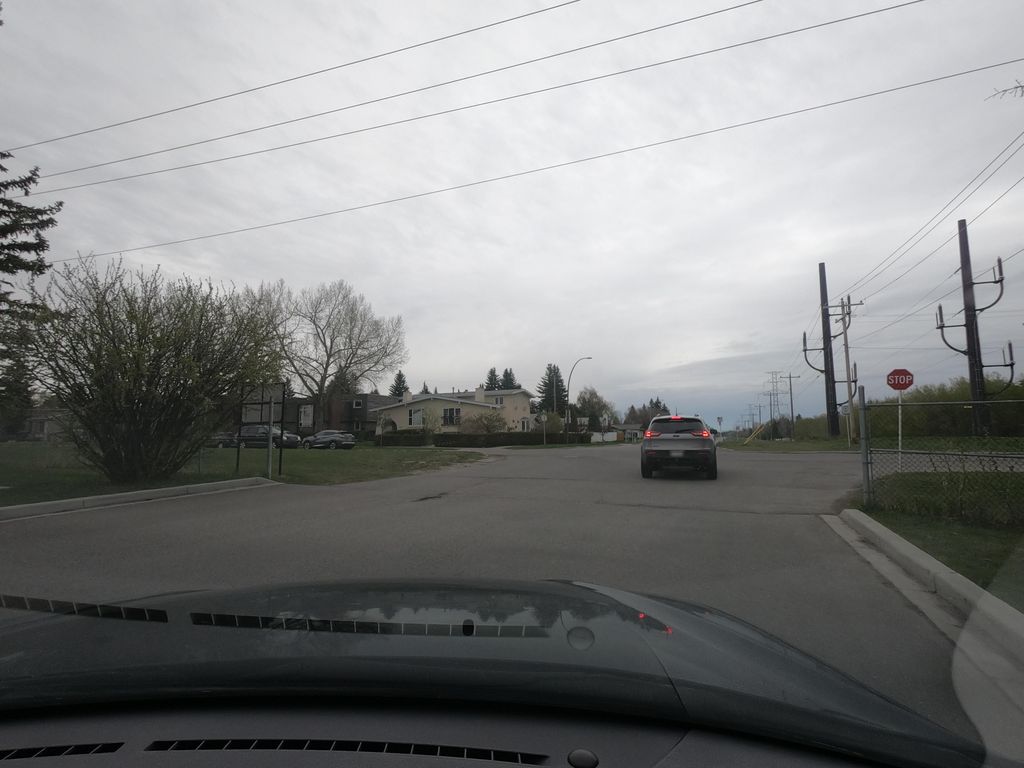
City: calgary